Question: I would like to ask if someone knows any good gem for creating nice graphs similar to the images bellow. [Forget about before and after. Just the graphs] I think those kind of charts are called

Thanks.
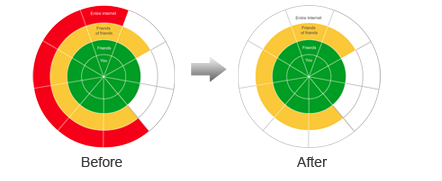
Answer: If Google Charts support this kind of chart, try out this gem: <URL>